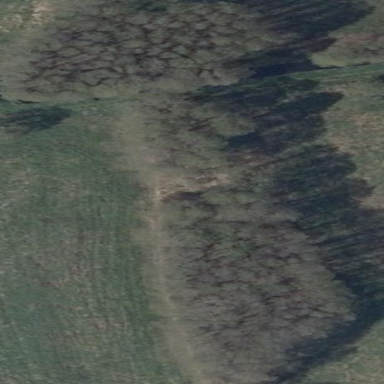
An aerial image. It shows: Forest area.